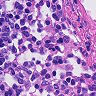
Metastatic tissue present: no